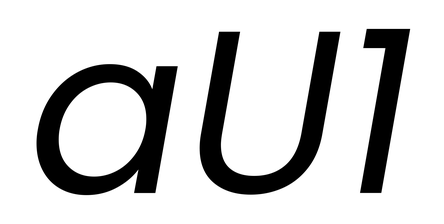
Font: Poppins-Italic